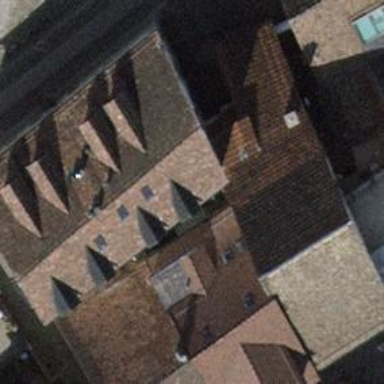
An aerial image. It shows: Gabled building with roof made of roof tiles.